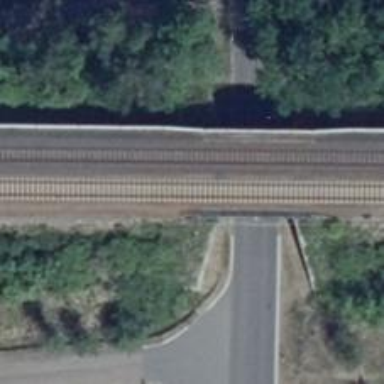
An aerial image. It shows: Railway bridge with electrified contact lines.